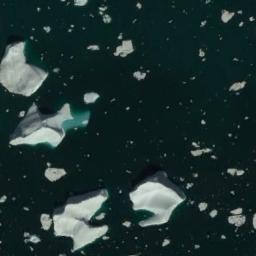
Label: sea_ice